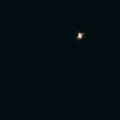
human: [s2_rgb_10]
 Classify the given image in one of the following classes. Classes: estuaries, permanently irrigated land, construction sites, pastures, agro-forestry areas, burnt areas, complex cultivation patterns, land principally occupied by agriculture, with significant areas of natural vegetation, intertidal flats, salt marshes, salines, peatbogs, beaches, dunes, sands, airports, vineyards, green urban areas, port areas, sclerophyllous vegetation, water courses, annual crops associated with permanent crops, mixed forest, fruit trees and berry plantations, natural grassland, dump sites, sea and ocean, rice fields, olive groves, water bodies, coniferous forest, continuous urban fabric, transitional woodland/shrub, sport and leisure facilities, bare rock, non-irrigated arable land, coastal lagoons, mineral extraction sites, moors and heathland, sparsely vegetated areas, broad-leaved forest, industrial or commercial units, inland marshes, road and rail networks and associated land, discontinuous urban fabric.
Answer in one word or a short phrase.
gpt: sea and ocean